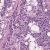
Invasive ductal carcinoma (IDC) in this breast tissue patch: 1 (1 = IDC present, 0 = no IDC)